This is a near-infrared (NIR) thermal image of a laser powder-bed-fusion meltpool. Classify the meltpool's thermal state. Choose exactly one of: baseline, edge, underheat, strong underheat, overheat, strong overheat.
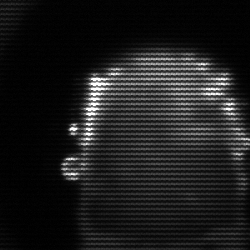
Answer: baseline